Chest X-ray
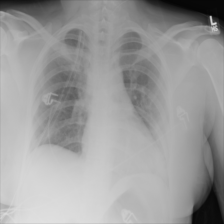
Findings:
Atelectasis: positive
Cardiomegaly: negative
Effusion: negative
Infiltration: positive
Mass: positive
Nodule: negative
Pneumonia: negative
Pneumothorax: negative
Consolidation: negative
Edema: negative
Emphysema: negative
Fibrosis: negative
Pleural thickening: negative
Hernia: negative